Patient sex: M
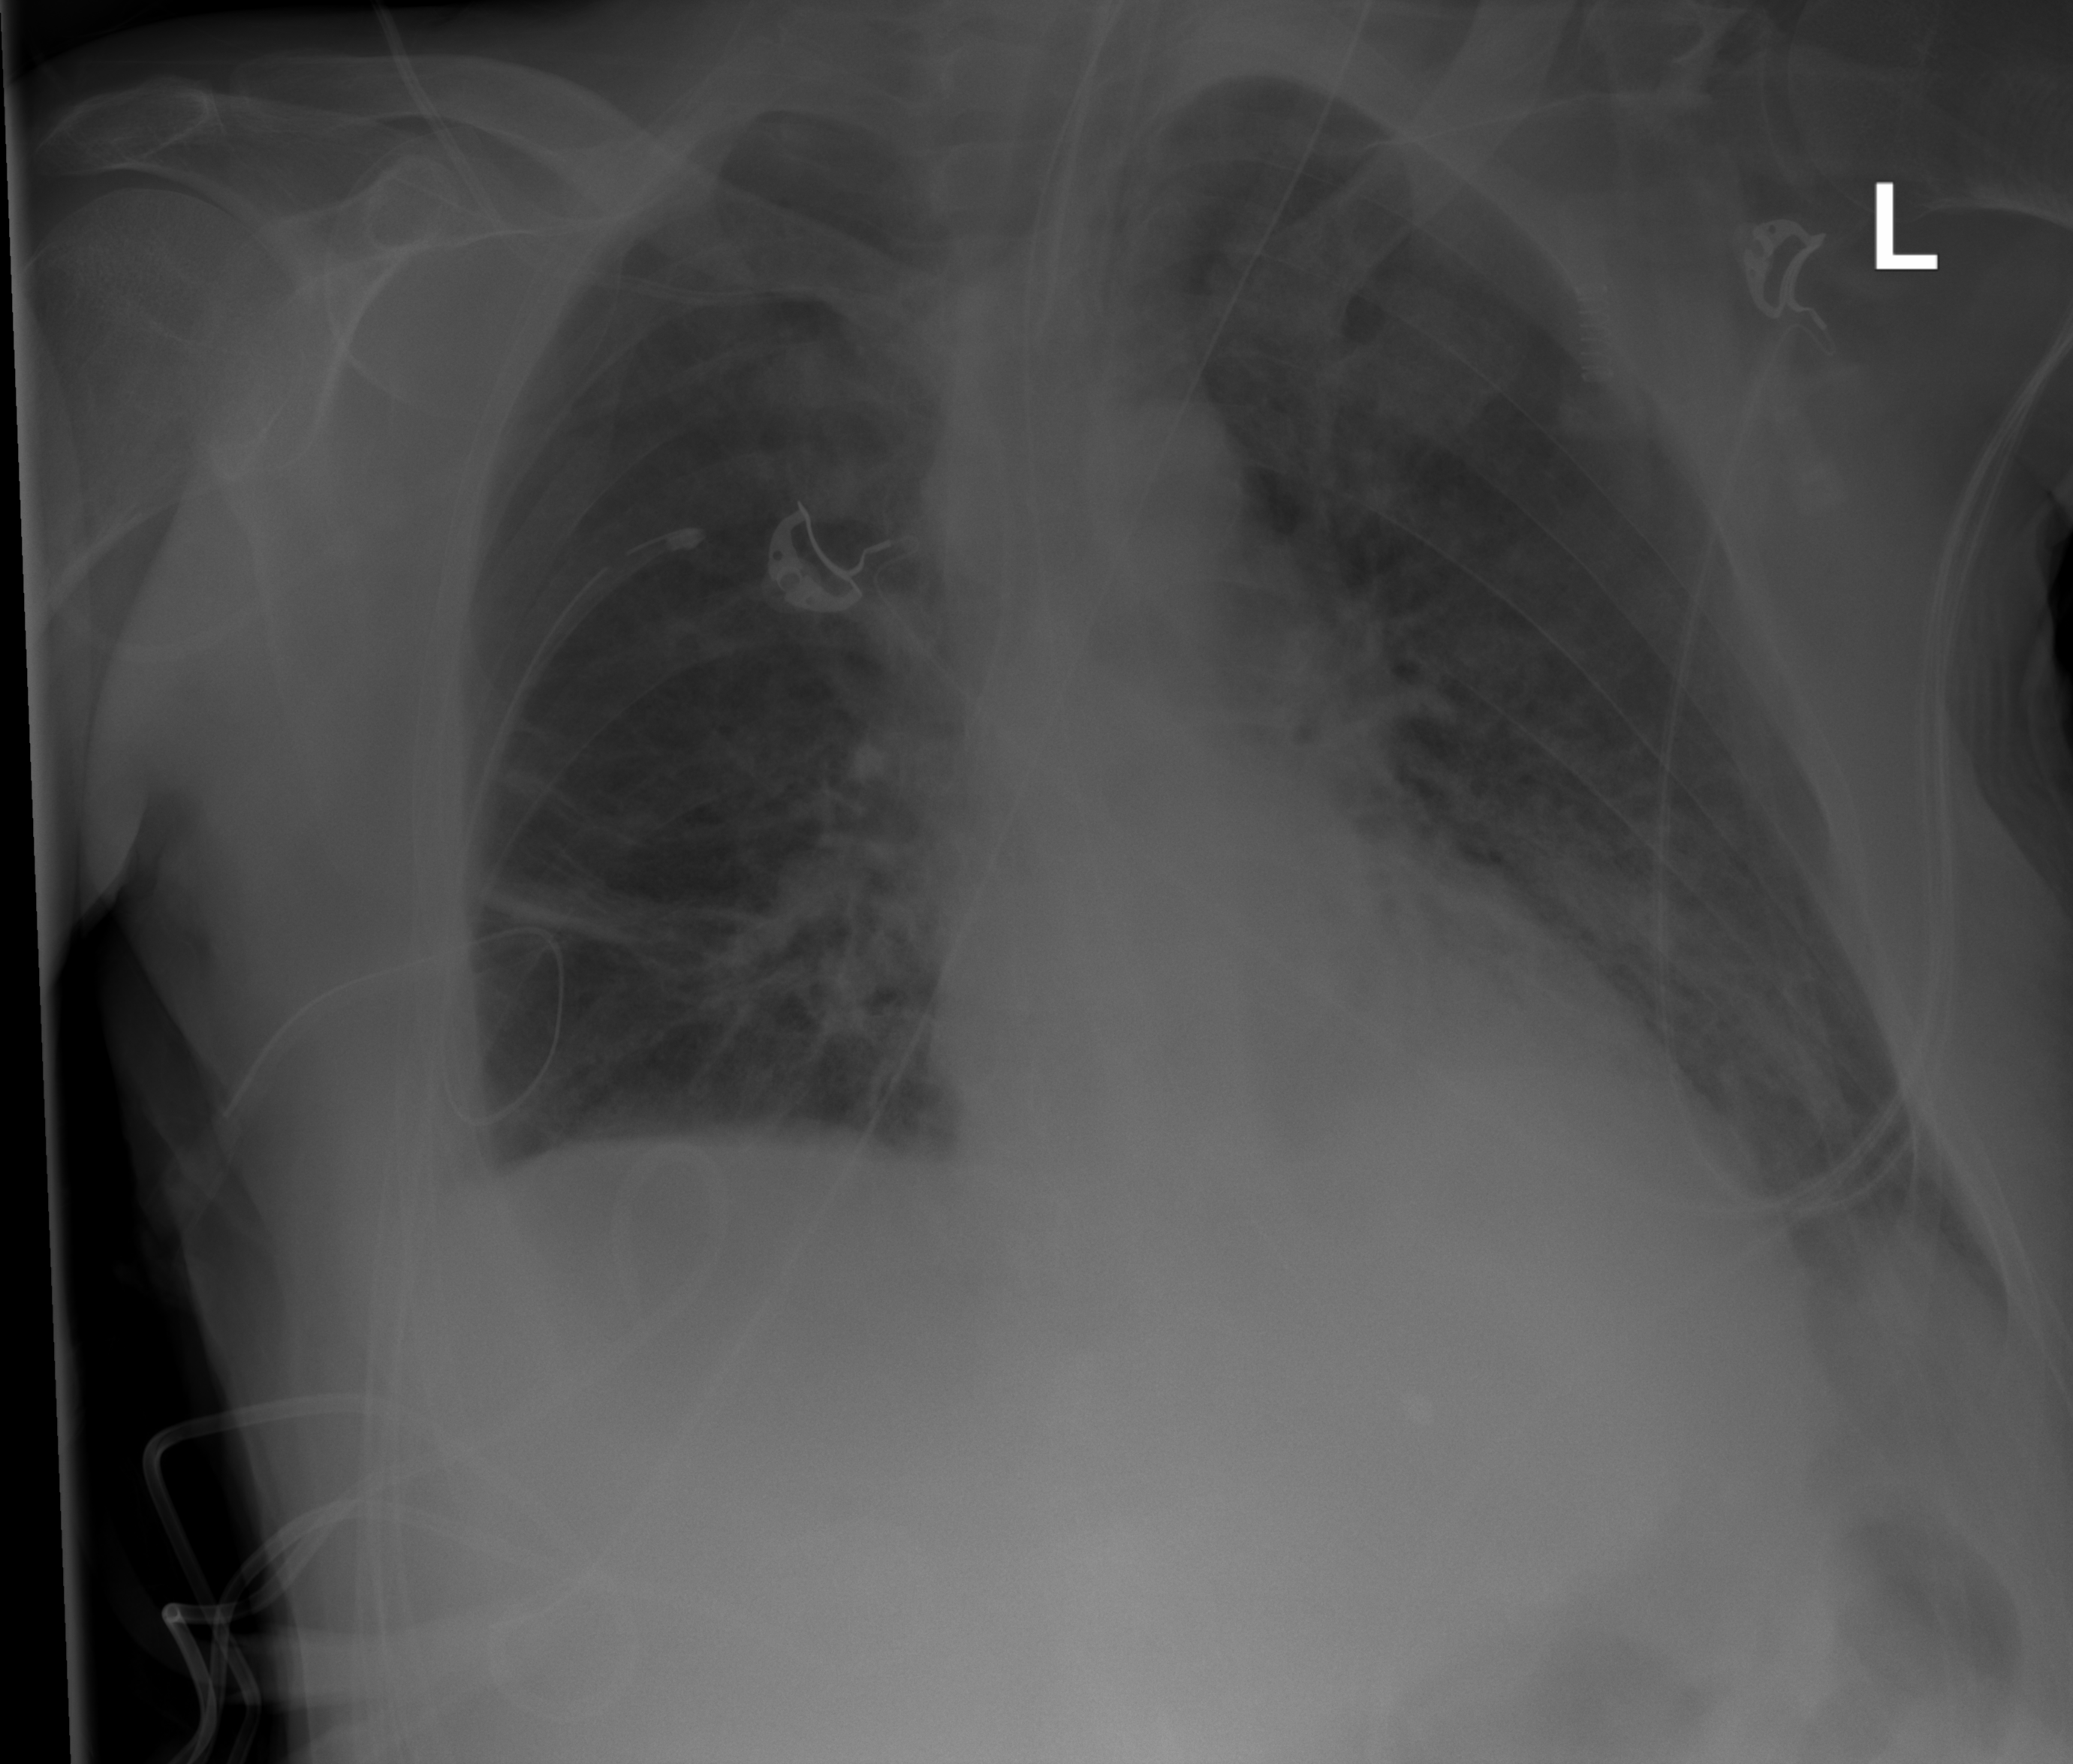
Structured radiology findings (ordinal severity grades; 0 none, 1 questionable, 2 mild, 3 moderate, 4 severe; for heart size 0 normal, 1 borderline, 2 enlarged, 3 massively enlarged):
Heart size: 2
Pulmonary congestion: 1
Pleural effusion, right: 2
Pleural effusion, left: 2
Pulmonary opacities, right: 2
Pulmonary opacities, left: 2
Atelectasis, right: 2
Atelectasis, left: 2